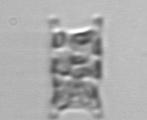
Label: Eucampia